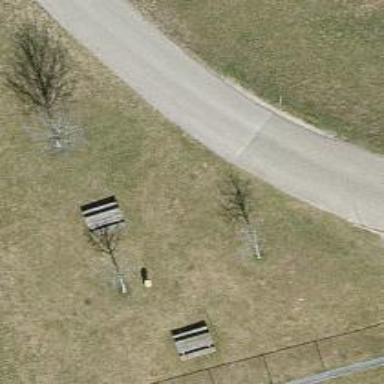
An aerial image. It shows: Picnic site popular for tourists.